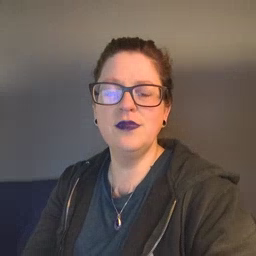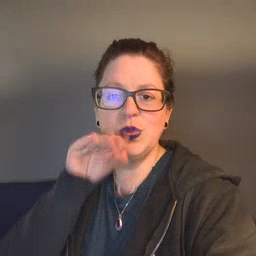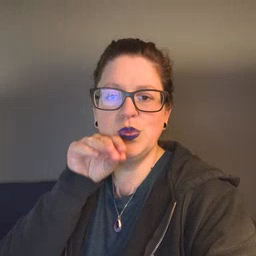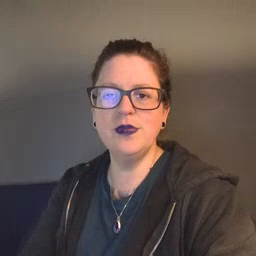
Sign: goose